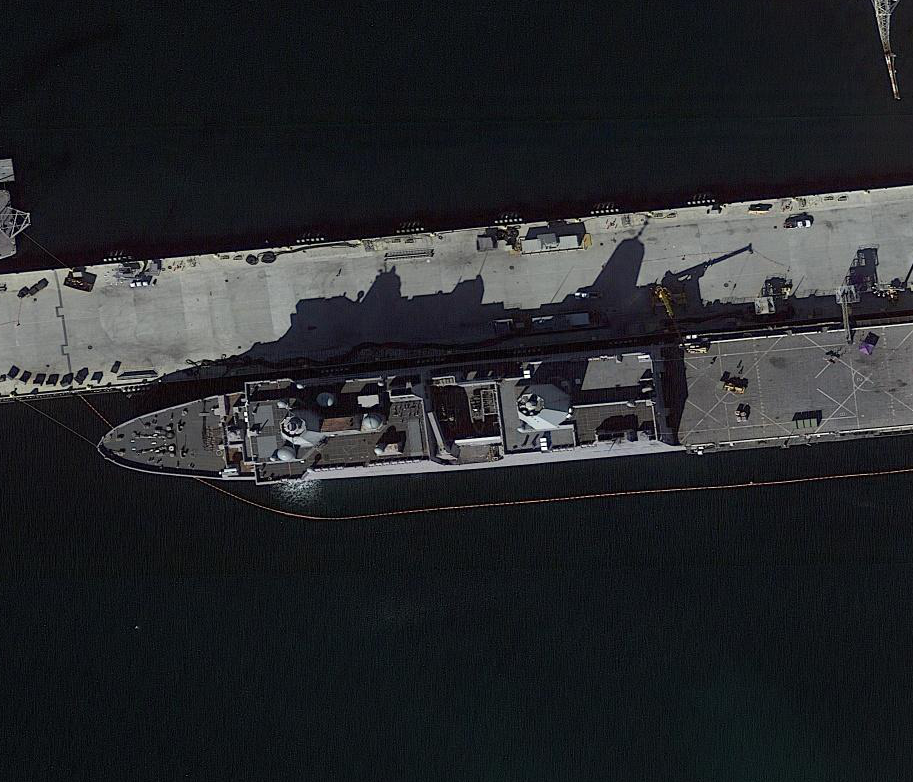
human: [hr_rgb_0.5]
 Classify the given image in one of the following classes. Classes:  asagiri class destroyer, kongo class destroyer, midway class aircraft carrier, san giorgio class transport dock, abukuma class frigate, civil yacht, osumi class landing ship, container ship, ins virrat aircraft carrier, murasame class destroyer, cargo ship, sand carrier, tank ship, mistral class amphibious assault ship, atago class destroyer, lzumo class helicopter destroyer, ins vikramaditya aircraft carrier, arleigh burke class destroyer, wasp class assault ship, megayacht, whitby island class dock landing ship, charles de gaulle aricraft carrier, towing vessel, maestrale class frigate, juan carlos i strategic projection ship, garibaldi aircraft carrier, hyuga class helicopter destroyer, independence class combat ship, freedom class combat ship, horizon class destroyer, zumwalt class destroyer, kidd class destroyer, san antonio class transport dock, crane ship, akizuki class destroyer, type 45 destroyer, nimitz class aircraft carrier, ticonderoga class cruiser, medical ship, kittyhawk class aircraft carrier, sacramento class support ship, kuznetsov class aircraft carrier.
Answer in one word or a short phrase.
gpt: San Antonio class transport dock